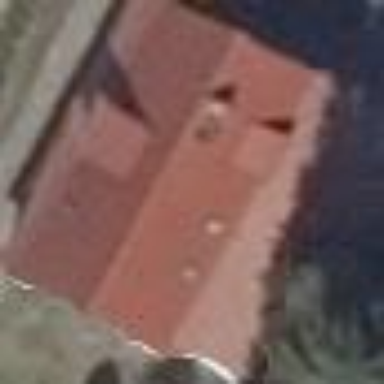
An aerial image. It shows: Detached building.